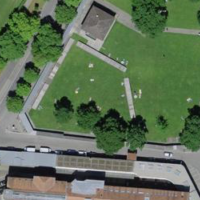
EUNIS habitat code: 53
Species observed at this site:
Symphoricarpos albus